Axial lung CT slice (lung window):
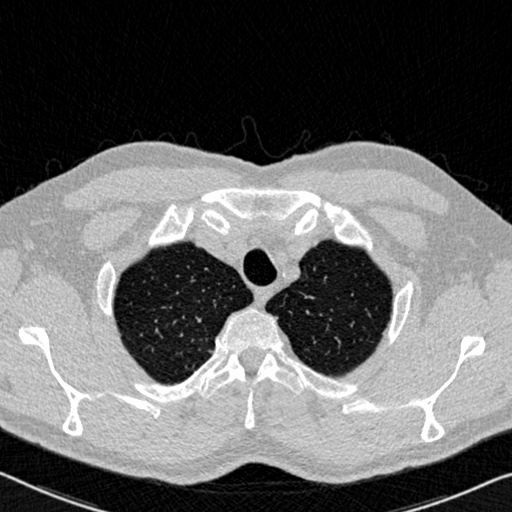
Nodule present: no